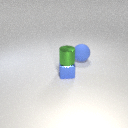
large blue rubber sphere behind small blue metal cube